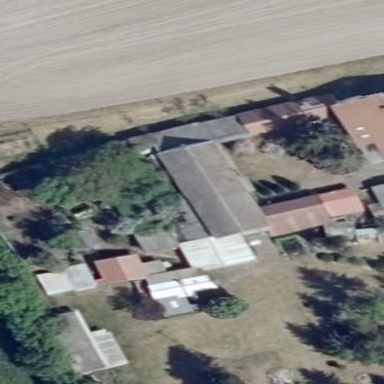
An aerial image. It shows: Flat roof building with grey roof.